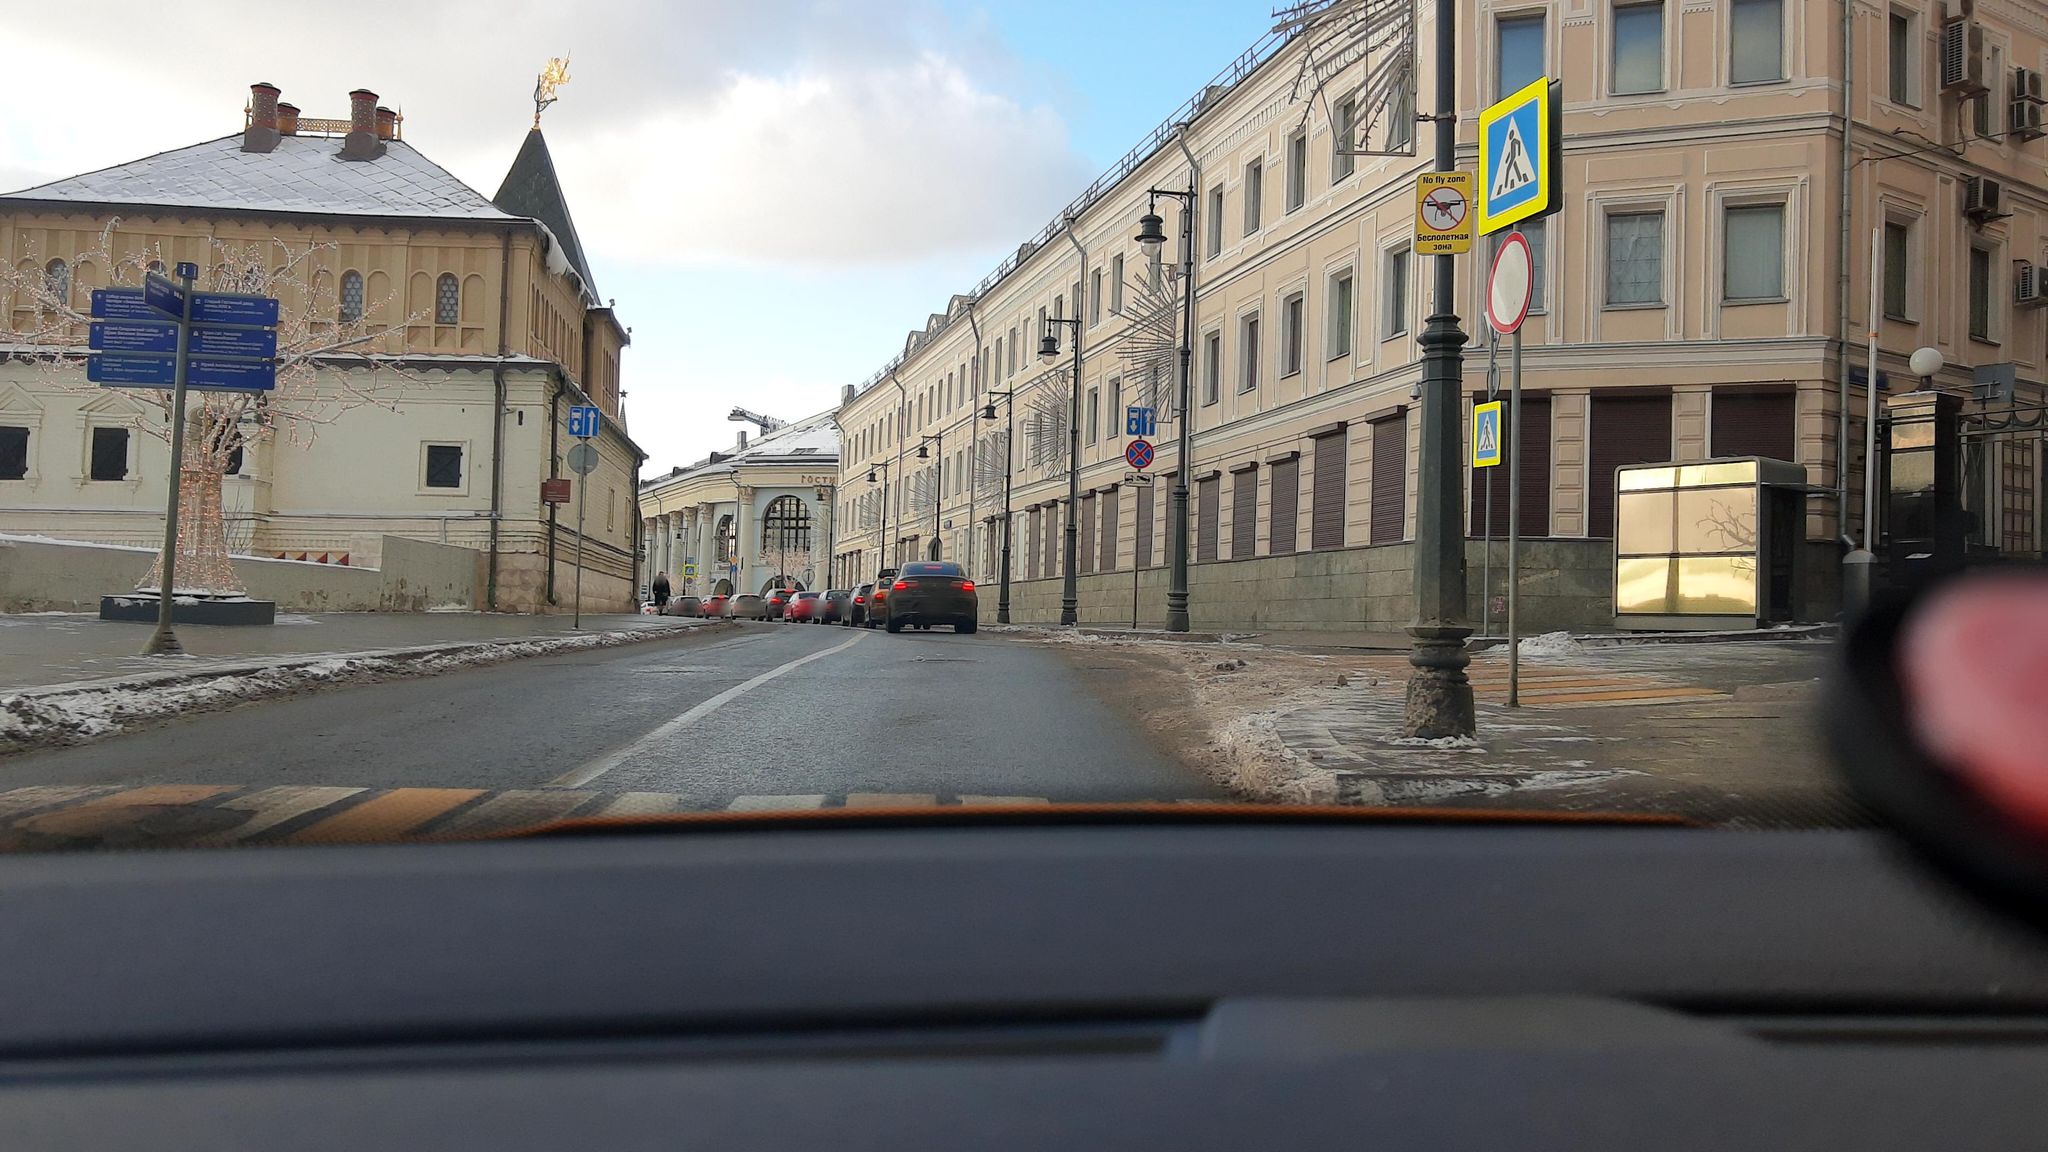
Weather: snowy
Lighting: day
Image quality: good
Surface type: driving surface
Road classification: footway
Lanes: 3
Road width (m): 3.5
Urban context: urban centre
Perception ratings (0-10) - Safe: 4.63, Lively: 6.69, Beautiful: 6.16, Boring: 9.26, Depressing: 6.73, Wealthy: 9.2